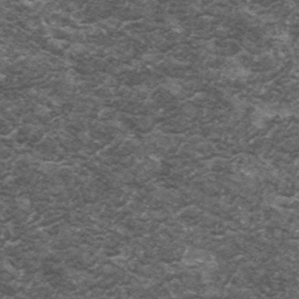
Label: frost